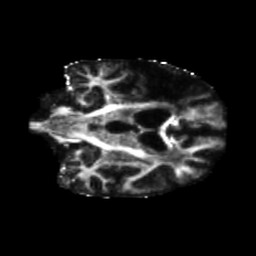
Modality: FA
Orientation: coronal
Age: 58
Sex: male
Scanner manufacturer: siemens
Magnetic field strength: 3 T
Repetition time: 5.47 s
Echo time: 0.0854 s